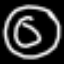
Label: donut